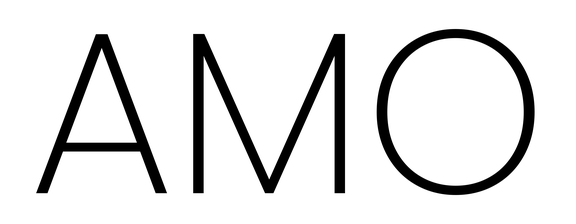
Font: Poppins-ExtraLight